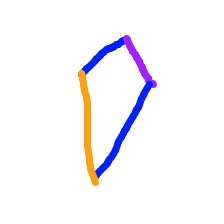
Shape: kite